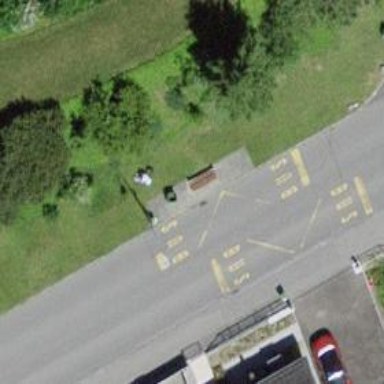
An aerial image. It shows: Bus stop with platform for public transport.